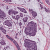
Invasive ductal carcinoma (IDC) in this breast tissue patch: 1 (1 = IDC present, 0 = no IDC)